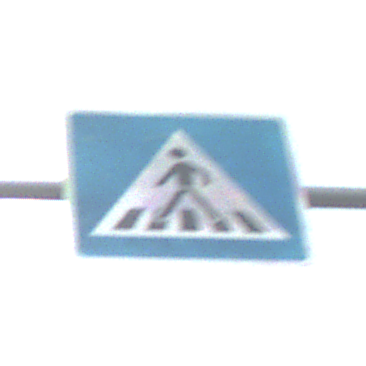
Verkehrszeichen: FussgaengerueberwegRechts
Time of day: MorningAfternoon
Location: Outdoor (Nature)
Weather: PartlyCloudy
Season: NotSpecified
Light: Natural